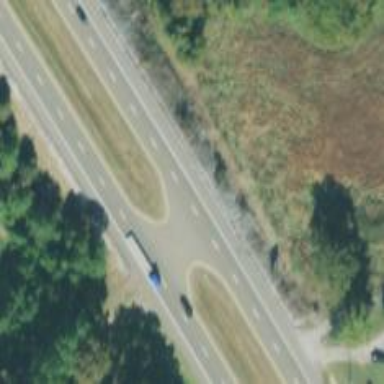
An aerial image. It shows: Expressway with dual carriageway. The highway has asphalt surface.